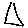
Label: triangle